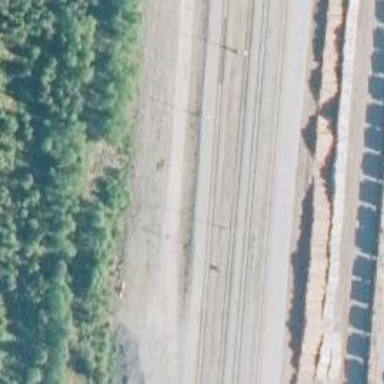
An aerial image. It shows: Railway siding with rails.